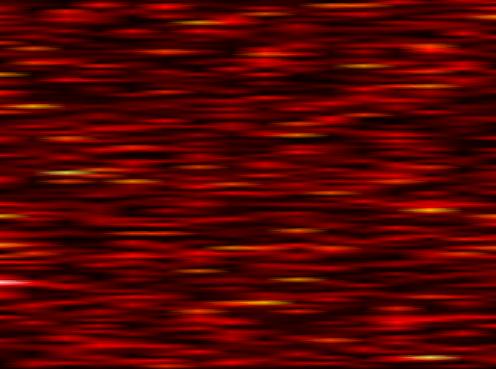
Label: FBMC